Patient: sex M, age 61
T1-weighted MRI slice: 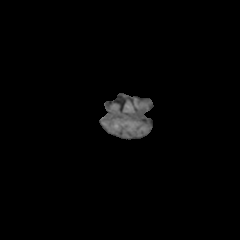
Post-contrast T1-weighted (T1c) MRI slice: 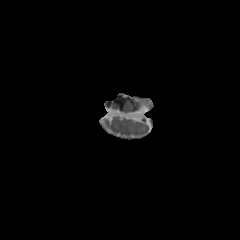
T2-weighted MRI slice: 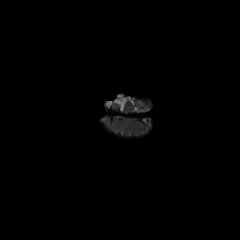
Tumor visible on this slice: no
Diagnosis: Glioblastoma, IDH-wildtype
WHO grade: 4